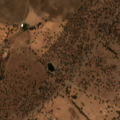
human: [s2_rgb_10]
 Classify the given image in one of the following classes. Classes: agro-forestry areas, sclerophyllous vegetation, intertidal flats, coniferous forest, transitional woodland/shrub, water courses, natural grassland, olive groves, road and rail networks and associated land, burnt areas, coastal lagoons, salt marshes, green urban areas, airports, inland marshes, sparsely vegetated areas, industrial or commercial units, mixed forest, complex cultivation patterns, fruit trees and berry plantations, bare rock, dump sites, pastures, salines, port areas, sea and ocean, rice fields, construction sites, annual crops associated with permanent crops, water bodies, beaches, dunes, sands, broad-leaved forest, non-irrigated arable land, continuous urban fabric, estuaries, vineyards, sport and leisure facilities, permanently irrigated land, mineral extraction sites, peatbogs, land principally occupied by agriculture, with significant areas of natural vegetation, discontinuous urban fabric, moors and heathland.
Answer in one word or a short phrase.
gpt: non-irrigated arable land, permanently irrigated land, agro-forestry areas